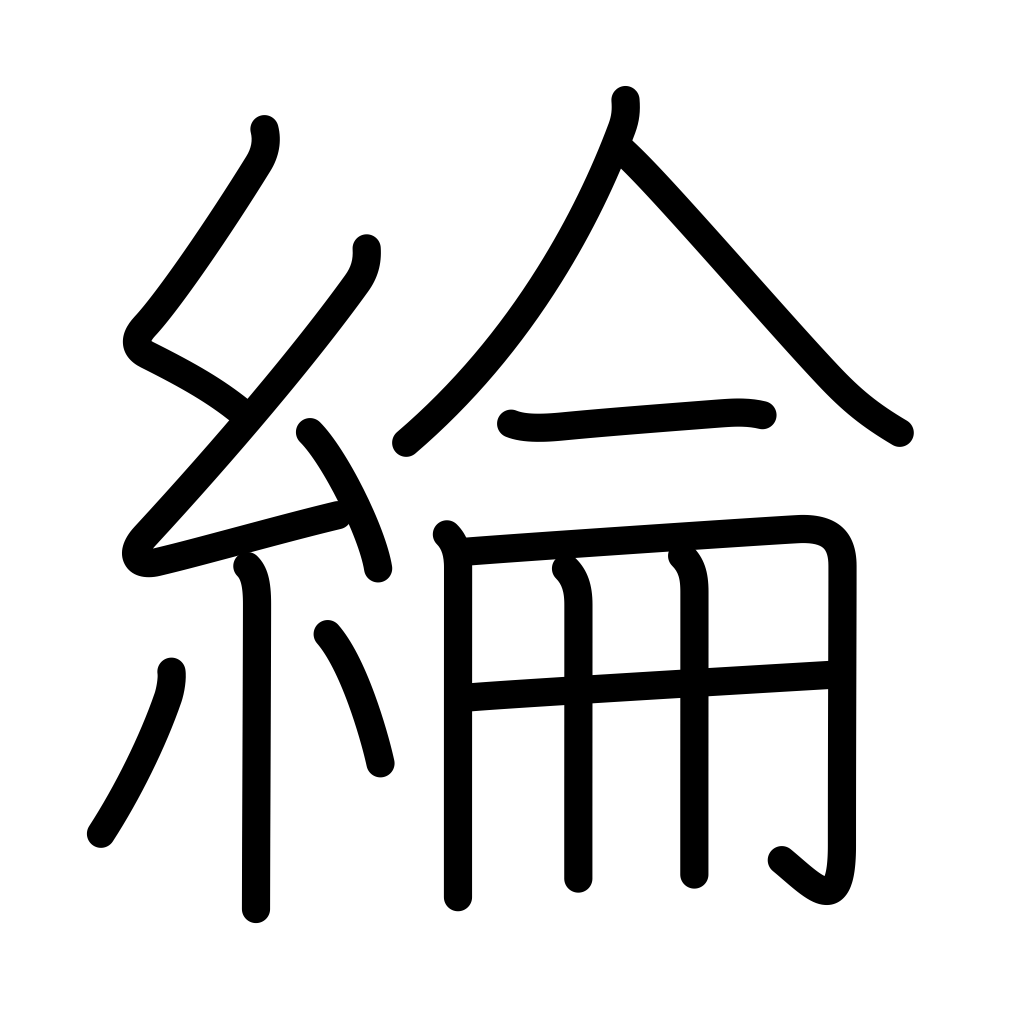
Meaning: thread, silk cloth